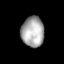
Tissue: lung
Cell type: Epithelial cells
Senescence score: 0.1895
Nuclear area (px): 684
Mean DAPI intensity: 167.456